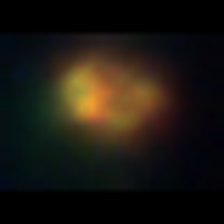
Taxon: NanoPlankton
Group: Other